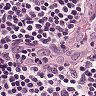
Metastatic tissue present: no